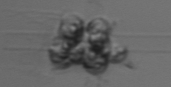
Label: Leptocylindrus_mediterraneus